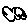
Label: cloud